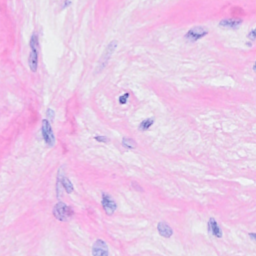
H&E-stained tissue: Breast